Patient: sex M, age 64
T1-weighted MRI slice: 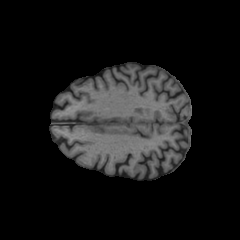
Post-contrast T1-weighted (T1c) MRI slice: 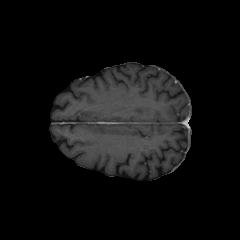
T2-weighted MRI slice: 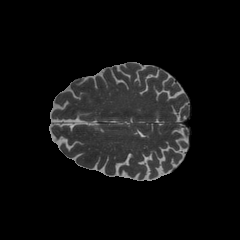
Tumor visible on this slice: no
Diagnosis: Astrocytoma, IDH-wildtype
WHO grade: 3